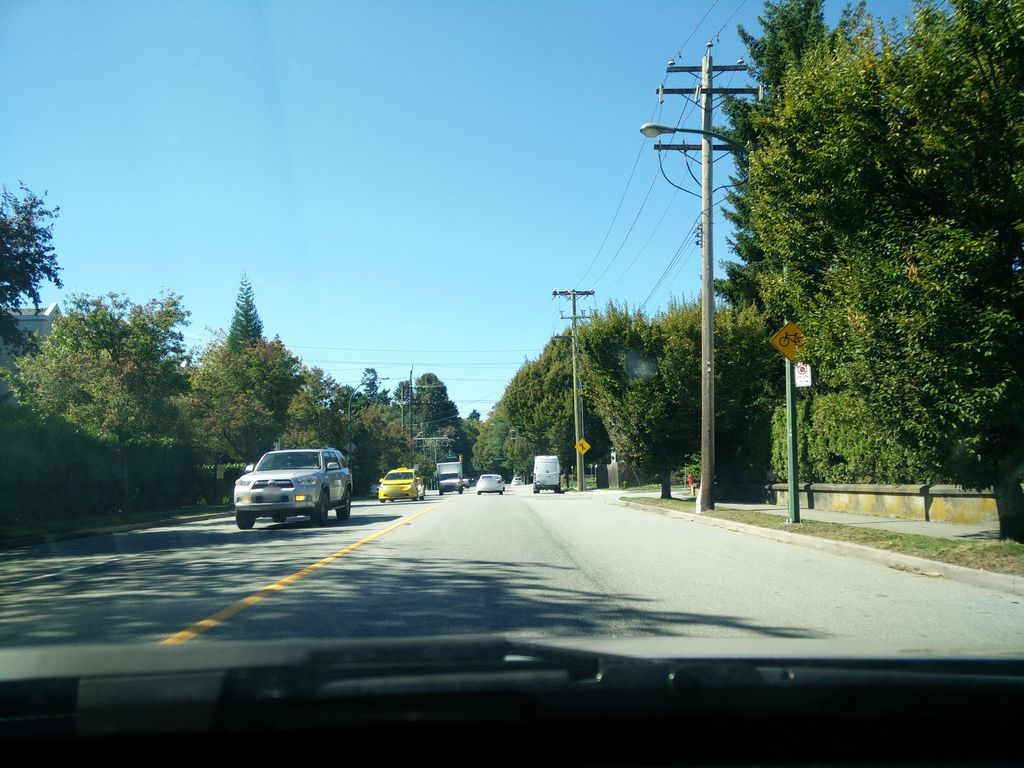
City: vancouver